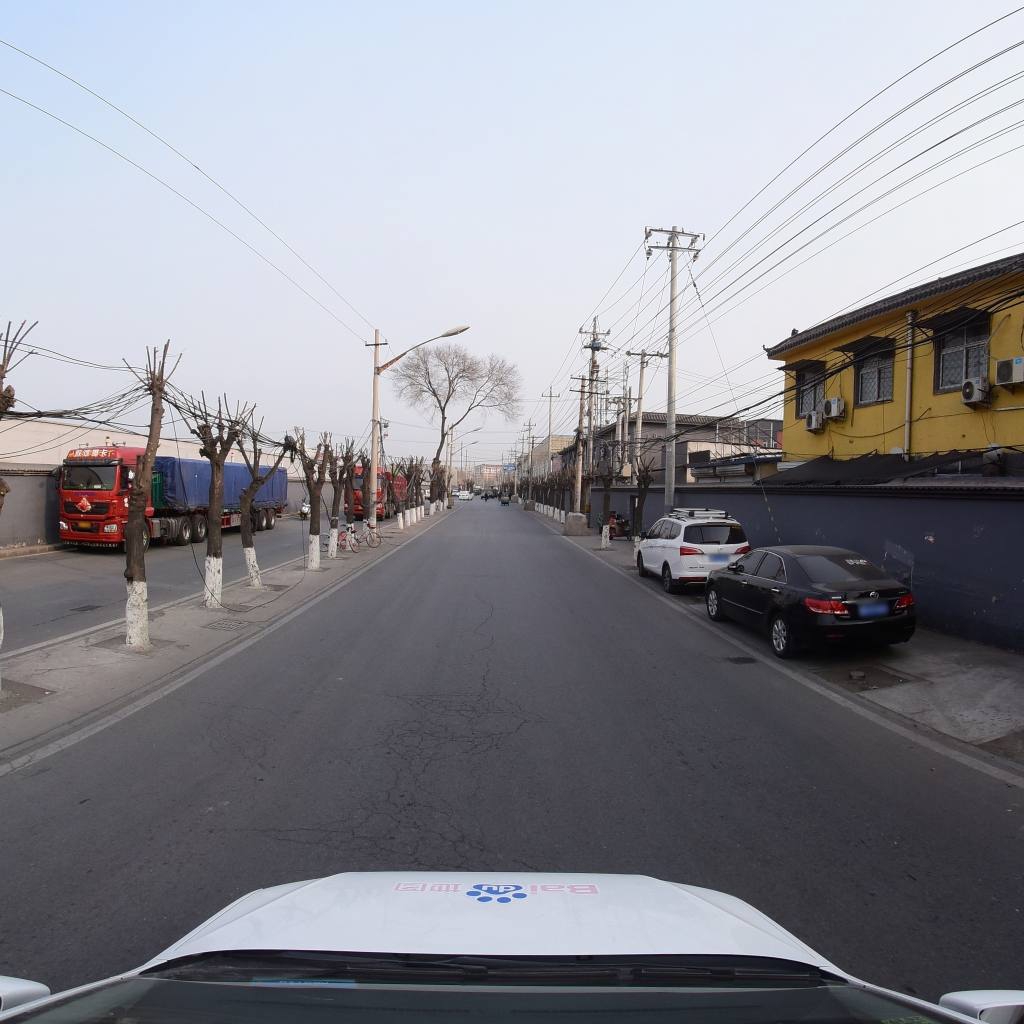
Region: Fengtai
Road damage annotations: longitudinal crack, alligator crack, alligator crack